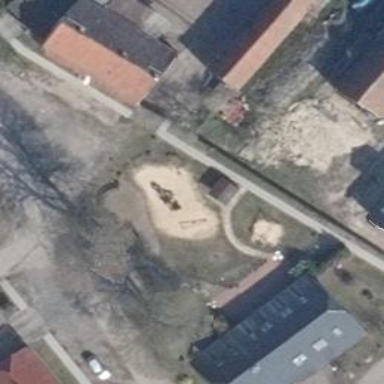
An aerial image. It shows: Playground area for leisure activities on the land.